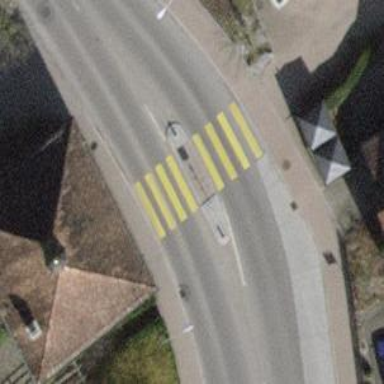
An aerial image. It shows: Kerb barrier.